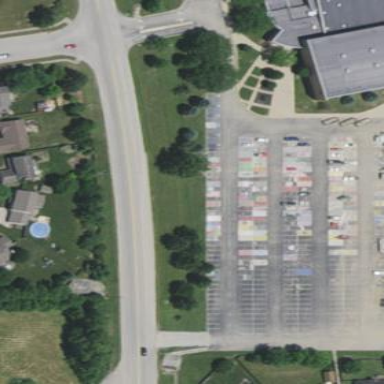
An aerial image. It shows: Asphalt parking area.